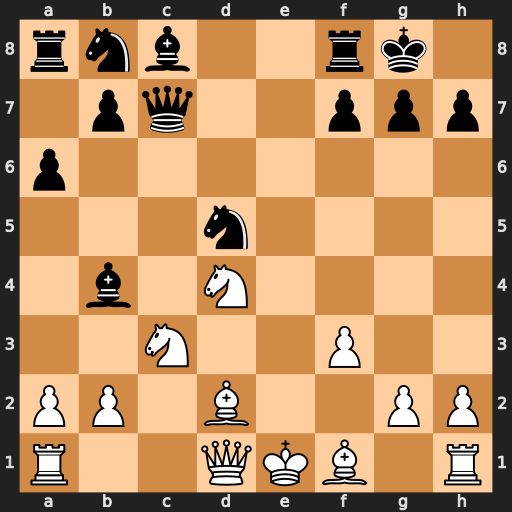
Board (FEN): rnb2rk1/1pq2ppp/p7/3n4/1b1N4/2N2P2/PP1B2PP/R2QKB1R
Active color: w
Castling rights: KQ
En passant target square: -
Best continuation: Nxd5 Qe5+ Ne2 Bxd2+ Qxd2